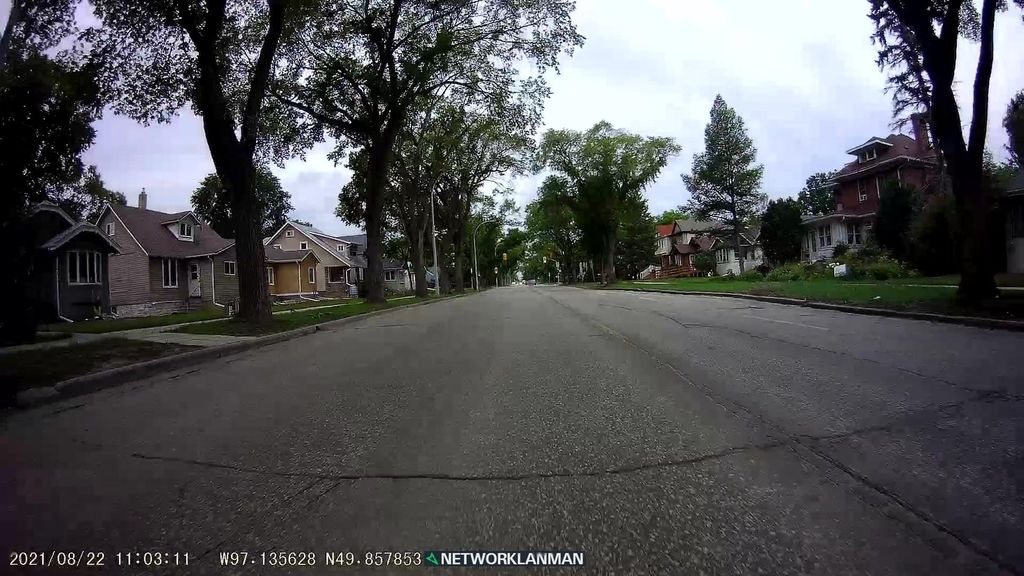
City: winnipeg